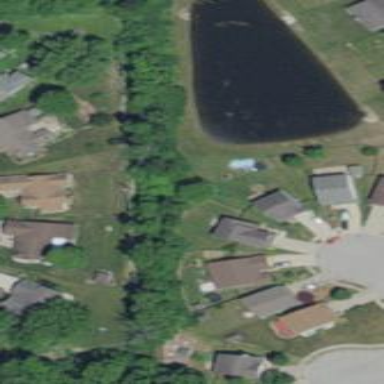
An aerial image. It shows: Pond identified as retention pond. It is natural water feature.